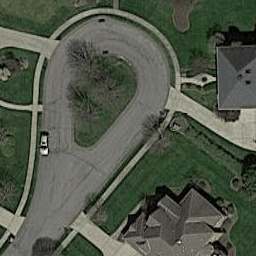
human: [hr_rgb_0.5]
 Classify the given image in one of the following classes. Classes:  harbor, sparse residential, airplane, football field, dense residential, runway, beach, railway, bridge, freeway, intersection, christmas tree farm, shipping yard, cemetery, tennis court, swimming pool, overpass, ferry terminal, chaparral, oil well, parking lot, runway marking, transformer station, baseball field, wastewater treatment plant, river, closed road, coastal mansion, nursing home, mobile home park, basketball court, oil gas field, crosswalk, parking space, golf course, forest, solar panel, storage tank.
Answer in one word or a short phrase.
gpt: closed road